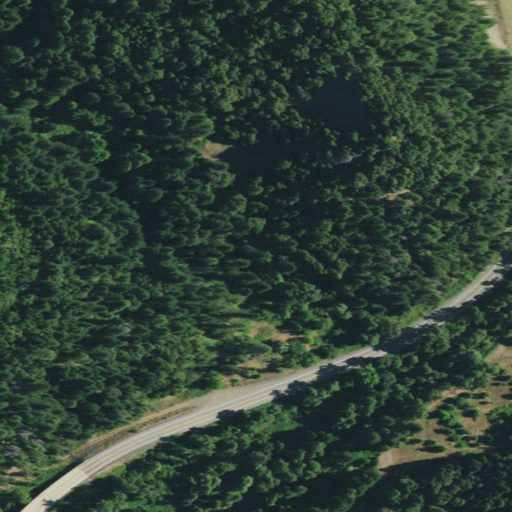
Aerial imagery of valley in California named Bear Gulch containing evergreen forest, open development, mixed forest, shrub, woody wetlands, low intensity development, and medium intensity development